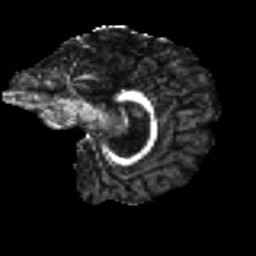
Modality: FA
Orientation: sagittal
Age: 29
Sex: female
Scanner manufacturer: ge
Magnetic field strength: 3 T
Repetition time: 7.8 s
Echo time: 0.0606 s